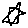
Label: star